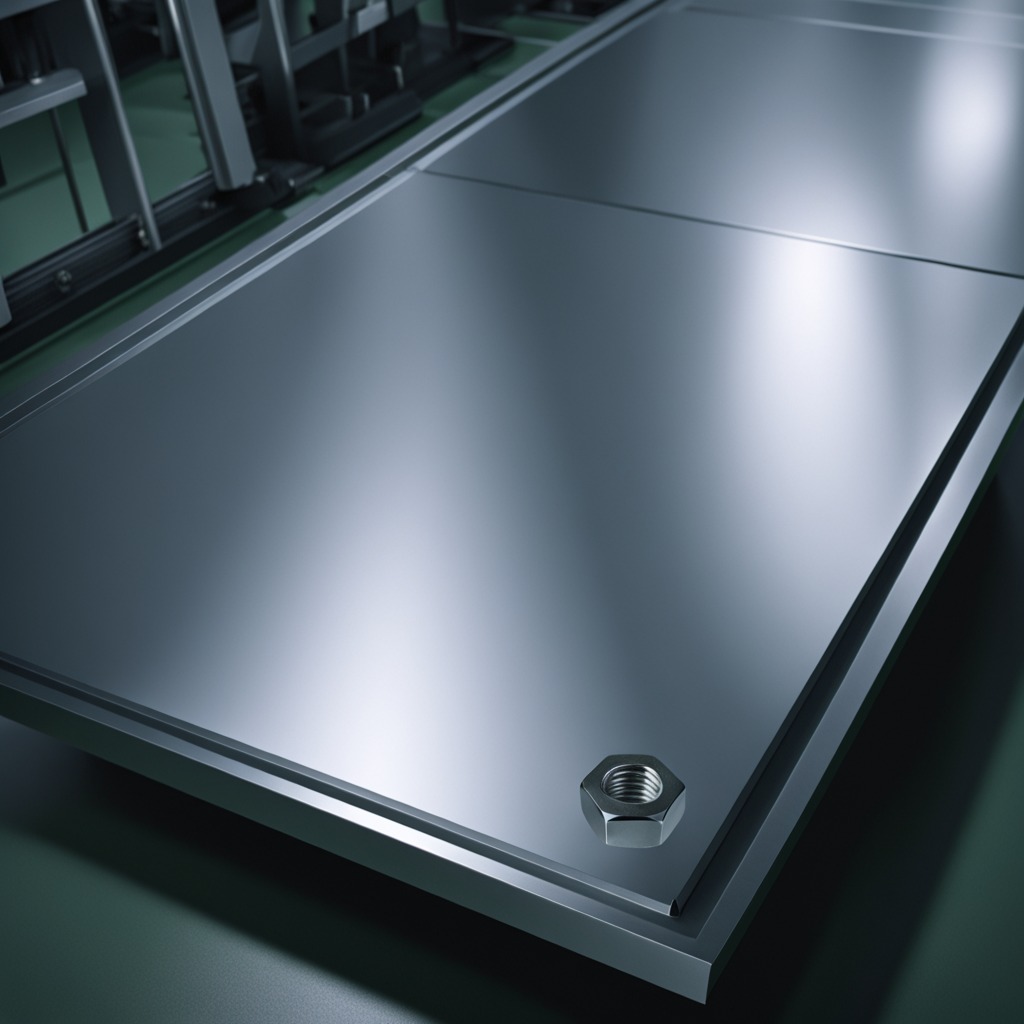
A metal nut lies on a metal table in a machine shop under fluorescent lights.